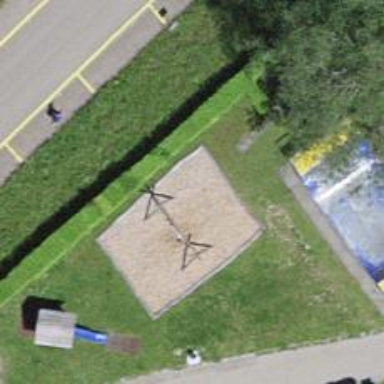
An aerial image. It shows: Playground area for leisure activities on the land.